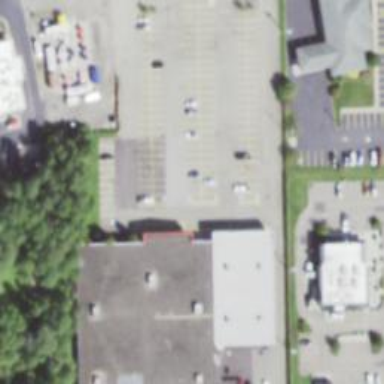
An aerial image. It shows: Parking space is available.